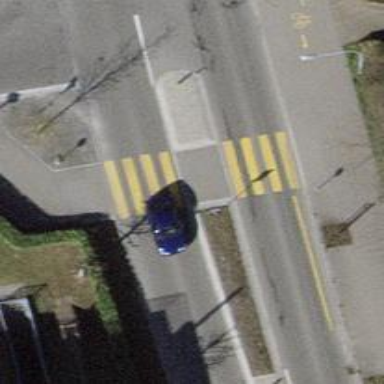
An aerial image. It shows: Uncontrolled zebra crossing with pedestrian island.